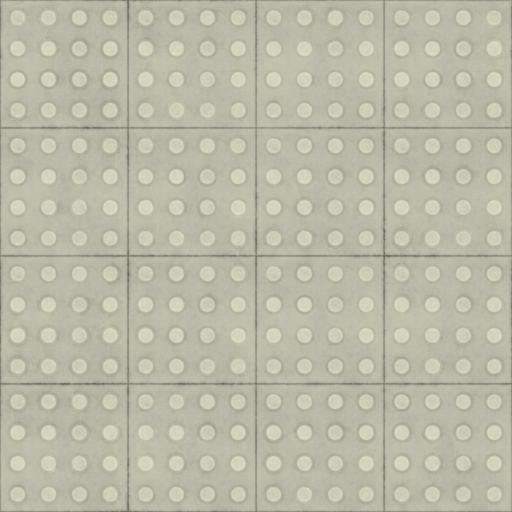
Tags: blind bright city pavement paving sidewalk tactile warning white